Question: Is there a way to create a background as seen in the image?

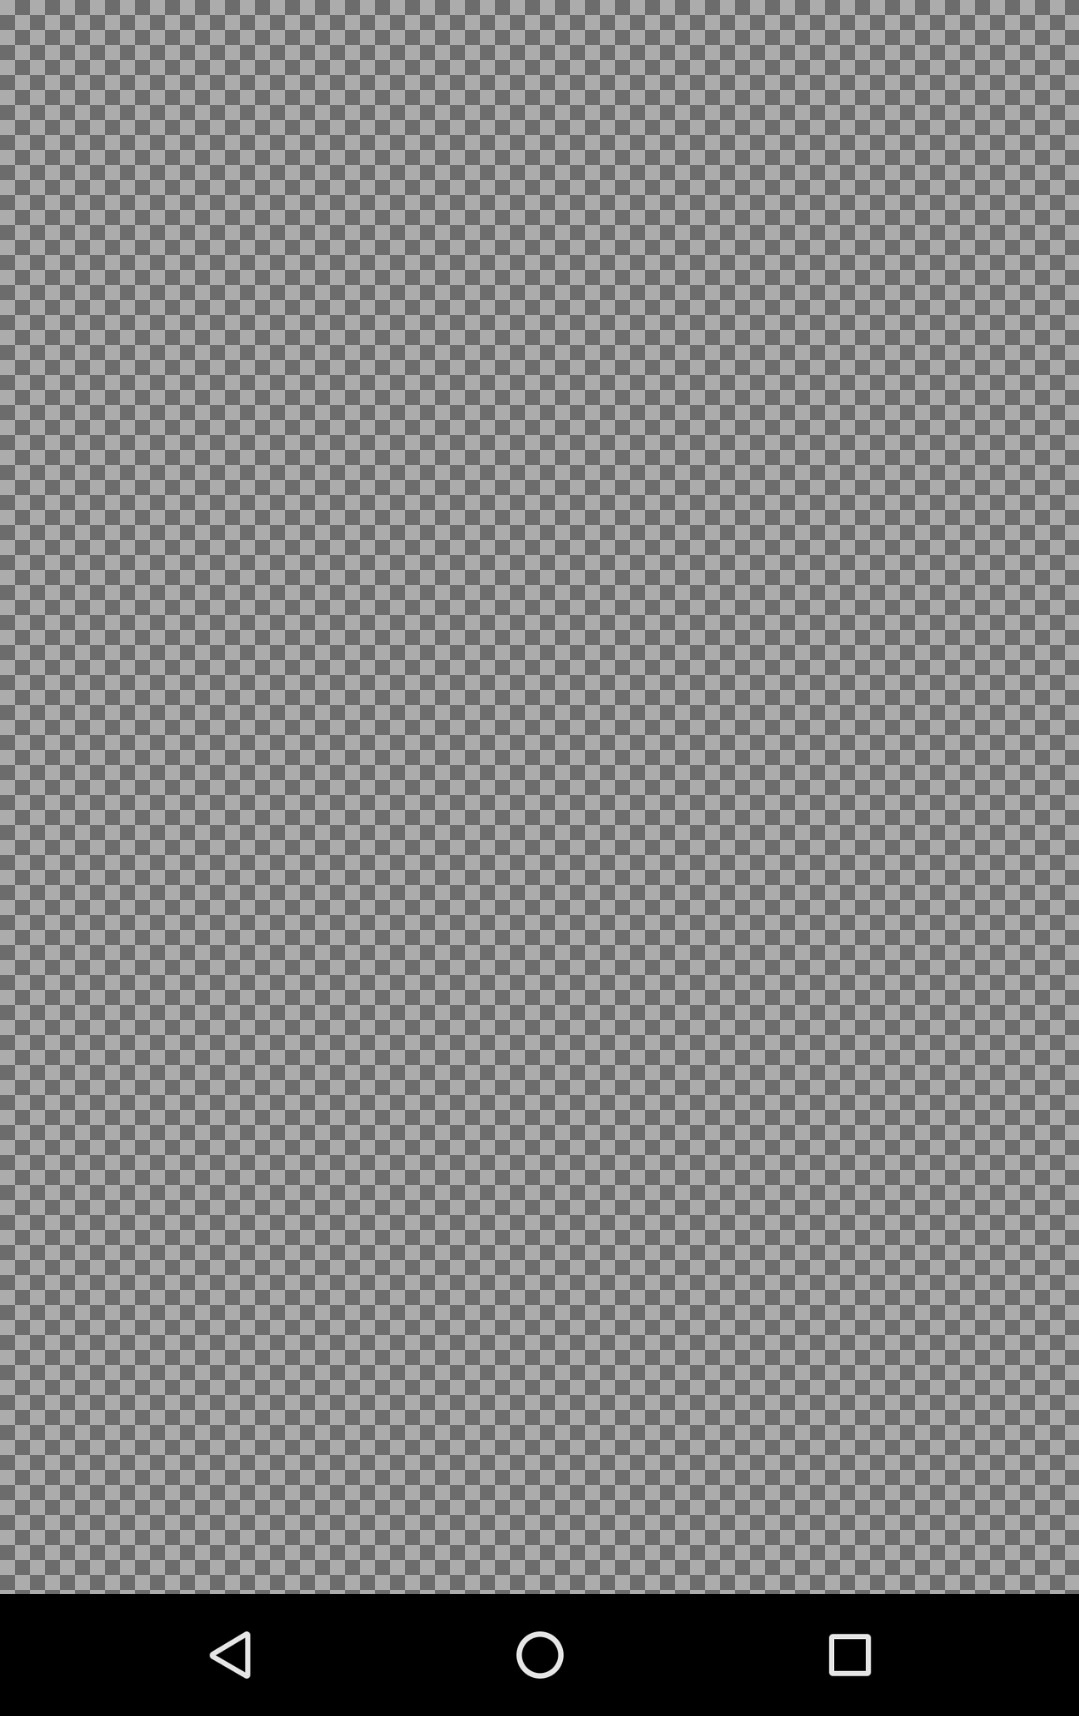
Answer: Try using the following module, reading the readme file is very simple to use: <URL>